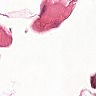
Metastatic tissue present: no